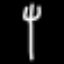
Label: fork